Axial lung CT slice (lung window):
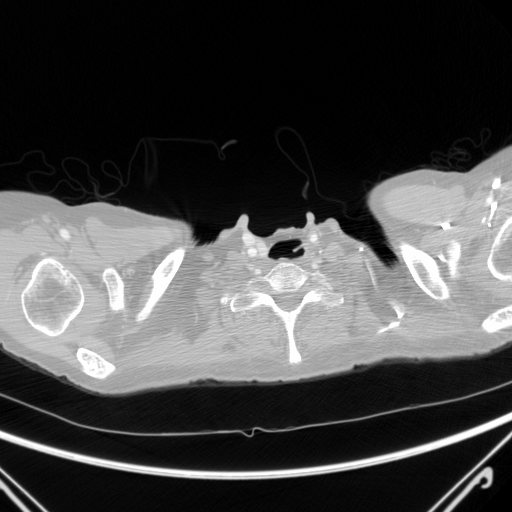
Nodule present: no